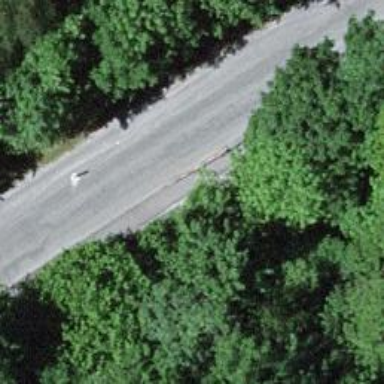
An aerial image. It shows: Passing place on the road.